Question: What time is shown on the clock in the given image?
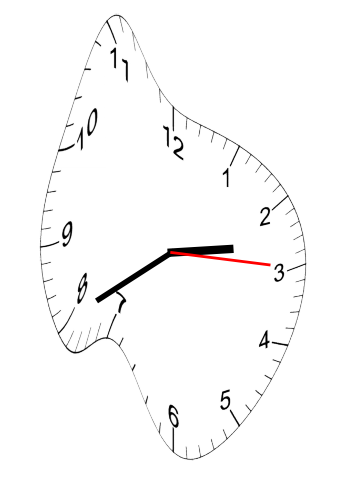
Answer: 02:40:15